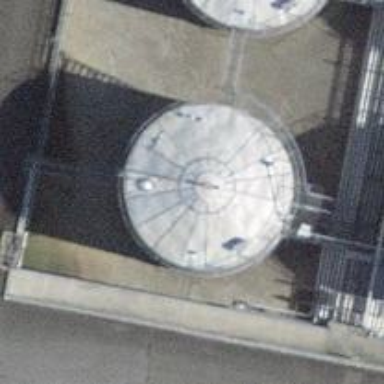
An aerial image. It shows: Storage tank that is man-made.